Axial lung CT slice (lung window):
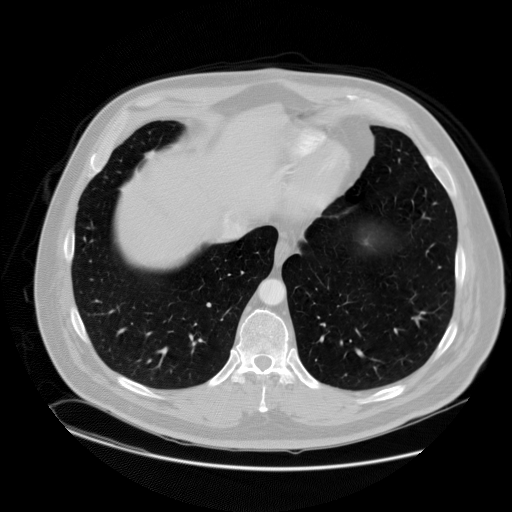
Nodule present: no